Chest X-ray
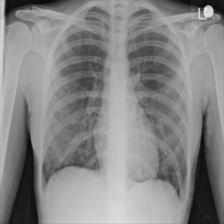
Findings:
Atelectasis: negative
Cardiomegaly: negative
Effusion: negative
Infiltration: negative
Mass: negative
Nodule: positive
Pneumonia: negative
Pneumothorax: negative
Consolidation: negative
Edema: negative
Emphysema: negative
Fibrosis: negative
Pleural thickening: negative
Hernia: negative